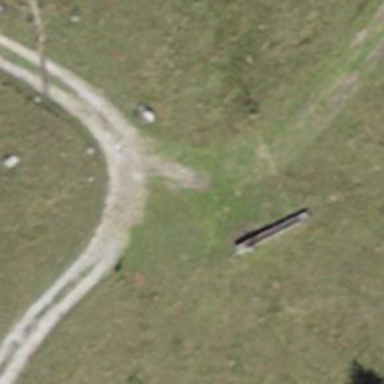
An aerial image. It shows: Guidepost with information.